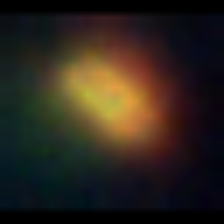
Taxon: NanoPlankton
Group: Other